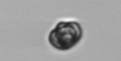
Label: Dinophyceae